Question: I want to draw a custom shape like this-.
One option is to make each shape in photoshop individually and then use it in coding but I want to know that is it possible to draw this using xml?
How should I draw the shape like this? Don't expect complete code, just give me idea or point me in the right direction.
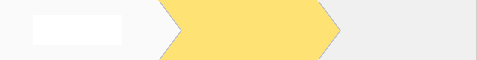
Answer: Try the following shape drawable xml:
'''
<?xml version="1.0" encoding="UTF-8"?>
<layer-list xmlns:android="http://schemas.android.com/apk/res/android" >
<!-- Colored rectangle-->
<item>
<shape android:shape="rectangle">
<size
android:width="100dp"
android:height="40dp" />
<solid android:color="#FAD55C" />
</shape>
</item>
<!-- This rectangle for the left side -->
<!-- Its color should be the same as layout's -->
<item
android:right="90dp"
android:left="-30dp">
<rotate
android:fromDegrees="45">
<shape android:shape="rectangle">
<solid android:color="#ffffff" />
</shape>
</rotate>
</item>
<!-- These rectangles for the right side -->
<!-- Their color should be the same as layout's -->
<item
android:top="-40dp"
android:bottom="63dp"
android:right="-25dp">
<rotate
android:fromDegrees="45">
<shape android:shape="rectangle">
<solid android:color="#ffffff" />
</shape>
</rotate>
</item>
<item
android:top="63dp"
android:bottom="-40dp"
android:right="-25dp">
<rotate
android:fromDegrees="-45">
<shape android:shape="rectangle">
<solid android:color="#ffffff" />
</shape>
</rotate>
</item>
</layer-list>
'''
That's how it looks like on a white background:

Here is more info on <URL>.
The following is a small explanation of how it's done.
1. We place a yellow rectangle of 100 x 40 dp size. From now on this rectangle can be treated as a container for the rest of the shapes. The boarders of the container are considered as origins for the boarders of shapes we're going to place within the container. Namely, setting top, bottom, right and left attributes of the size tag of shape means the distance from the shape's borders to top, bottom, right and left edges of the container (yellow rectangle).
For example, if we want to place a smaller rectangle inside of the yellow one with a '10dp' gap from each yellow rectangle's edge we'd set the 'top, bottom, right and left' attributes equal to '10dp' for the new (inner) rectangle.
1. In order to achieve an arrow-like shape for the right side of the yellow rectangle we use two white rectangles appropriately moved to the right and rotated. Notice, the size tag attribute's values can be negative which means that the corresponding edge of the shape appears outside of the container. In the previous example, if you set, say, the left attribute to 100 dp or higher, the inner rectangle won't show up, because it'll be behind the right boarder of the yellow one.
Regarding rotation, it goes clockwise for positive values and counterclockwise otherwise.
1. For the left side shape it's enough to use just one rectangle moved to the left (partially outside of the container) and 45 degree rotated.
Hopefully, this didn't confuse you.